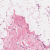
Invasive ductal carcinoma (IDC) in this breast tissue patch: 0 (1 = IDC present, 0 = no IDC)